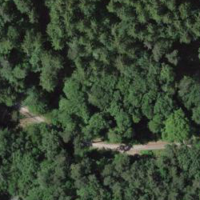
EUNIS habitat code: 41
Species observed at this site:
Dryocopus martius